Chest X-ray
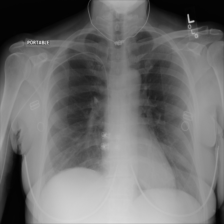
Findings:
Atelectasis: negative
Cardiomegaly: negative
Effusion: negative
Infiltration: negative
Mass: negative
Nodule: negative
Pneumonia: negative
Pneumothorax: negative
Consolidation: negative
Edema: negative
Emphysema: negative
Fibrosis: negative
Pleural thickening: negative
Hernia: negative